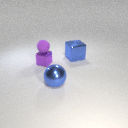
small purple metal cube to the left of large blue metal cube